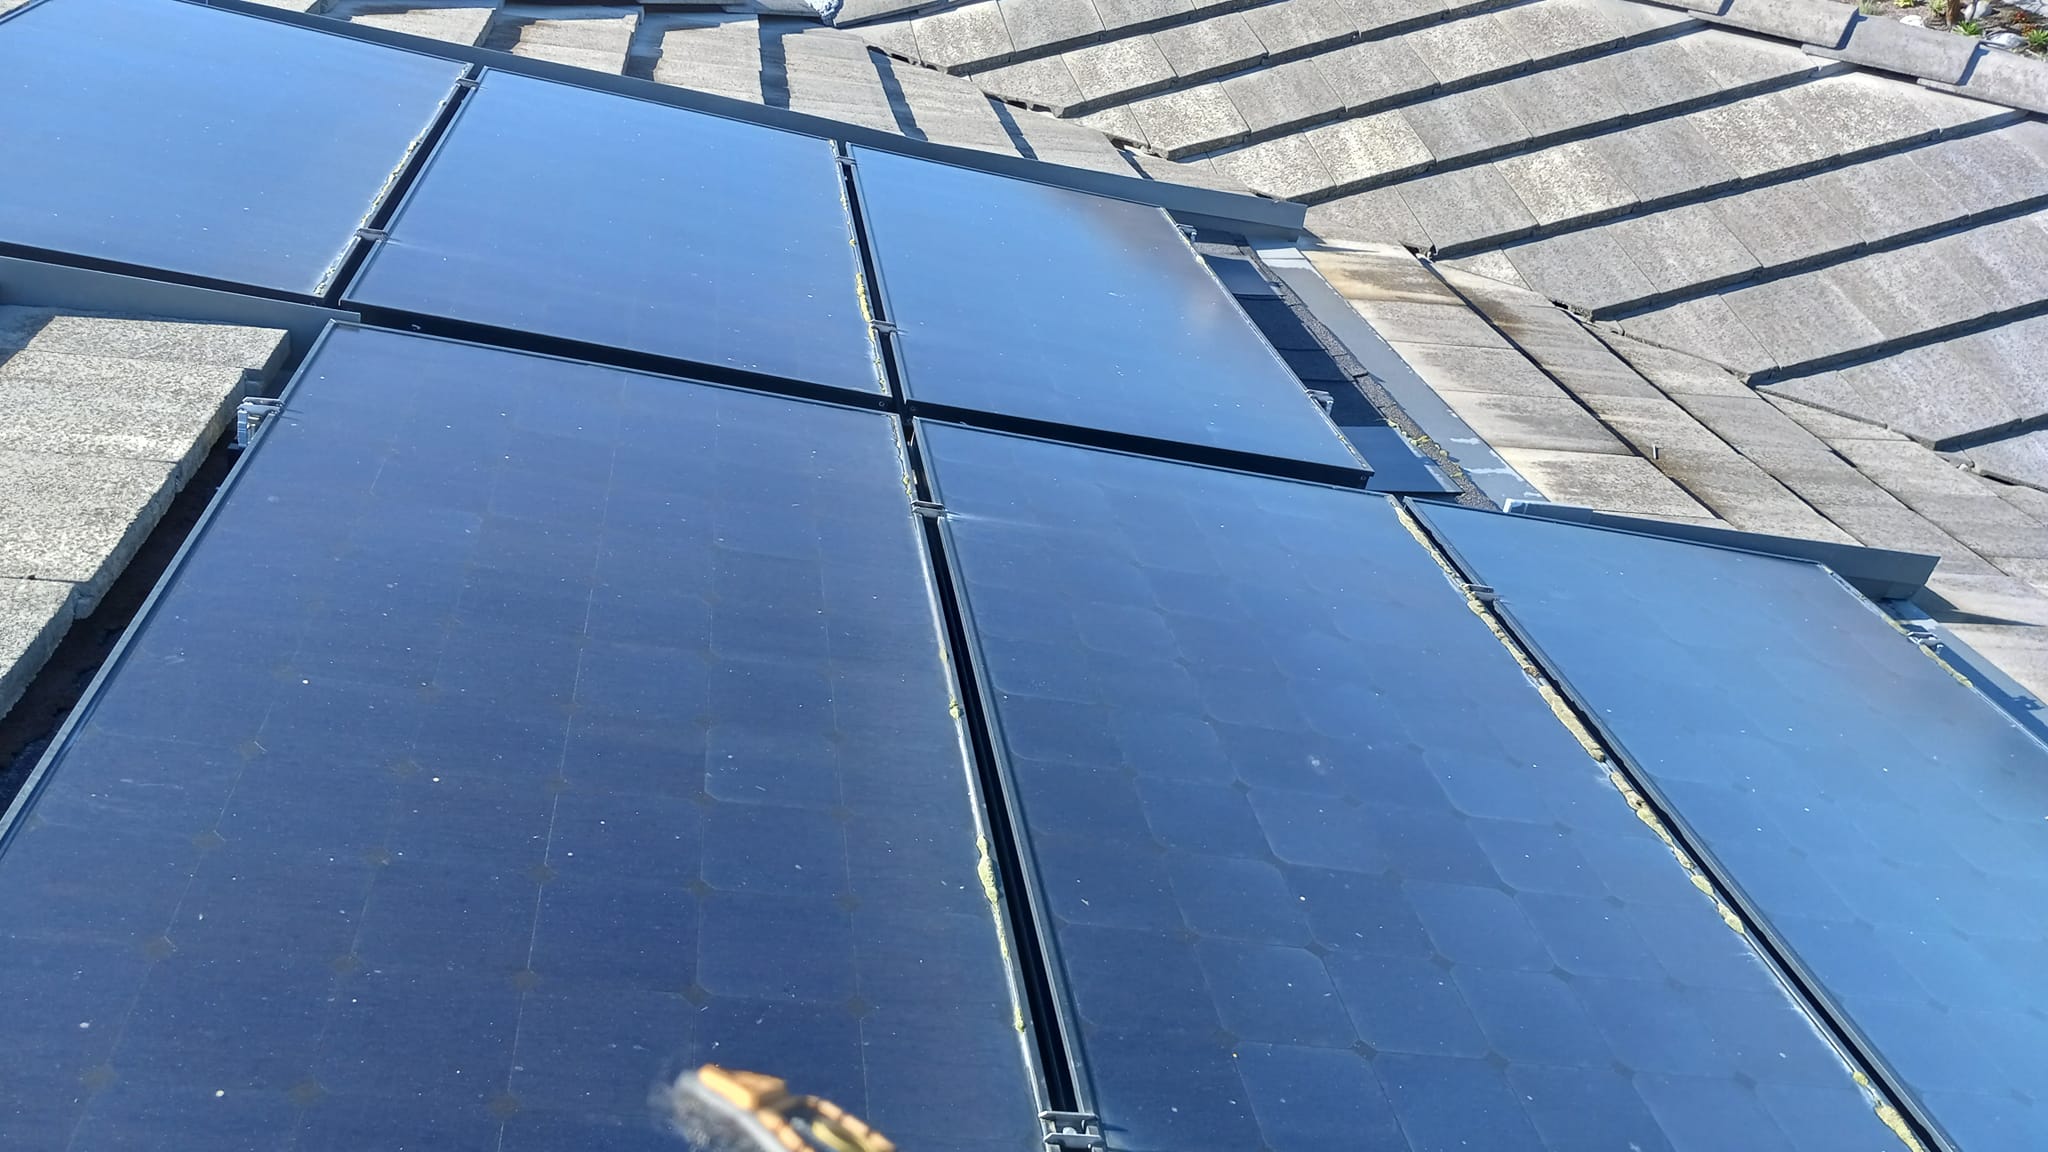
Label: Dusty